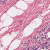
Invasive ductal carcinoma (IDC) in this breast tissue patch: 1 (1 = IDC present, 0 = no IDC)